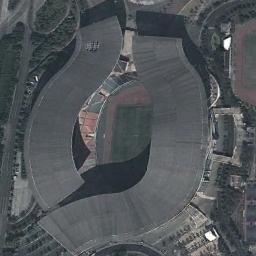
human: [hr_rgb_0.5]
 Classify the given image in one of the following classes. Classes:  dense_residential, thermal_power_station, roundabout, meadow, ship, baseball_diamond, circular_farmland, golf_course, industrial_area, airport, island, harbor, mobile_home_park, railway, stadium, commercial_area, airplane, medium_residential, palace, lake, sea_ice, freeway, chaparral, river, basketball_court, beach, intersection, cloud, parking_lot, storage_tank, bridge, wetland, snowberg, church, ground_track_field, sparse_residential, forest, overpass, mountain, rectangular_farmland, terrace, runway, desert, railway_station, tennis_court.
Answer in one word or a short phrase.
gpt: stadium